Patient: sex M, age 66
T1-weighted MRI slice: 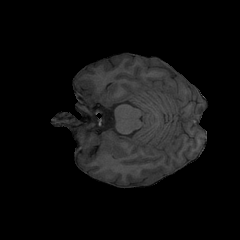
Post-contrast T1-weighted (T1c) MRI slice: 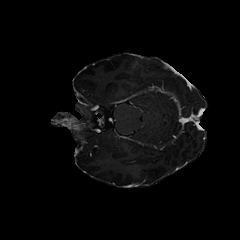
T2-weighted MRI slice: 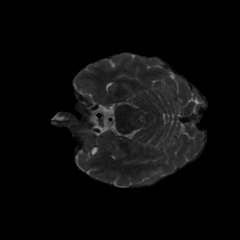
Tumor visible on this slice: yes
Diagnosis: Glioblastoma, IDH-wildtype
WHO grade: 4